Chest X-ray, PA view. Patient: 59 years old, sex M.
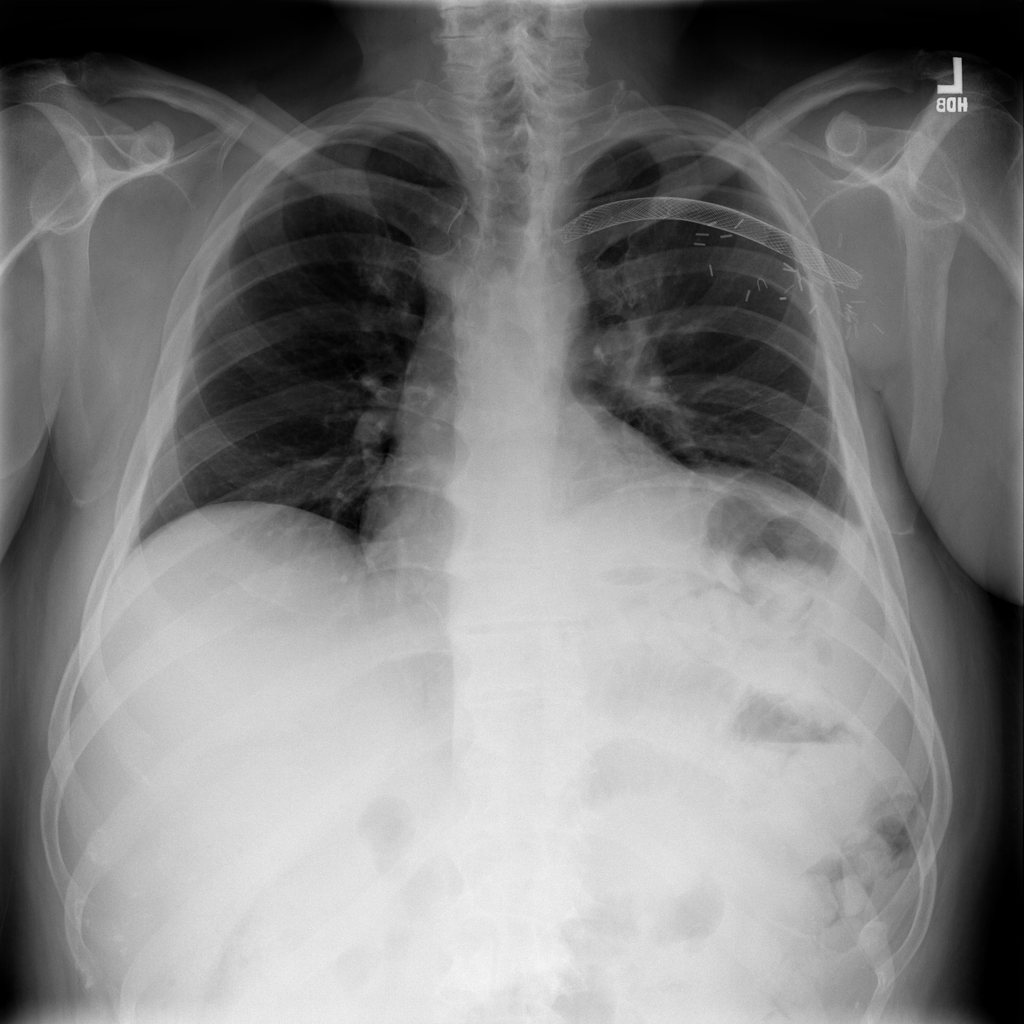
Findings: Atelectasis